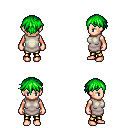
a pixel art fantasy rpg character, female body template, human, light skin, white tunic, gold greaves, green short bangs hairstyle, four views (front, back, left, right), 2x2 character sprite sheet, small pixel art, hard edges, no anti-aliasing